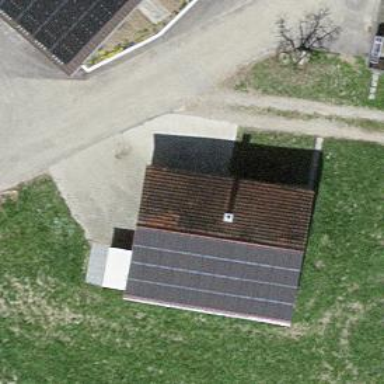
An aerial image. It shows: Solar power generator.